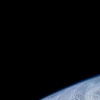
Label: space